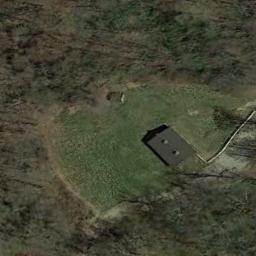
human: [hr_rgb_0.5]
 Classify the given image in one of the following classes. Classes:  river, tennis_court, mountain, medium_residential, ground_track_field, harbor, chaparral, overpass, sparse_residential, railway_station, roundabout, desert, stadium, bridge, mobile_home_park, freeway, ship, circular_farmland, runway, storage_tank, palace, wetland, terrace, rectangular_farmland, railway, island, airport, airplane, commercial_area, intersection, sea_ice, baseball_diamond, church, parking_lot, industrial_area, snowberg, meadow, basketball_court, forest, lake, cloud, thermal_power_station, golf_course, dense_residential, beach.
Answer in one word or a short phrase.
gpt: sparse_residential